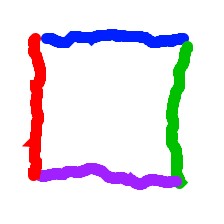
Shape: square